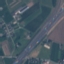
Label: Highway